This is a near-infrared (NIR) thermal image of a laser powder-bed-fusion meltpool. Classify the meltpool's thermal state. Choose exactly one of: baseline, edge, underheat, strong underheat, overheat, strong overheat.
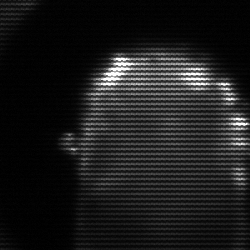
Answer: baseline